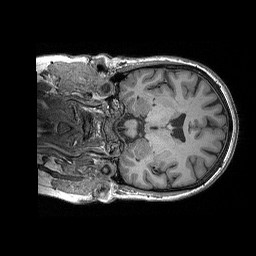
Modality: T1w
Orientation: coronal
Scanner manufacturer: siemens
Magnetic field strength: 3 T
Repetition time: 2.3 s
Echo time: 0.00298 s